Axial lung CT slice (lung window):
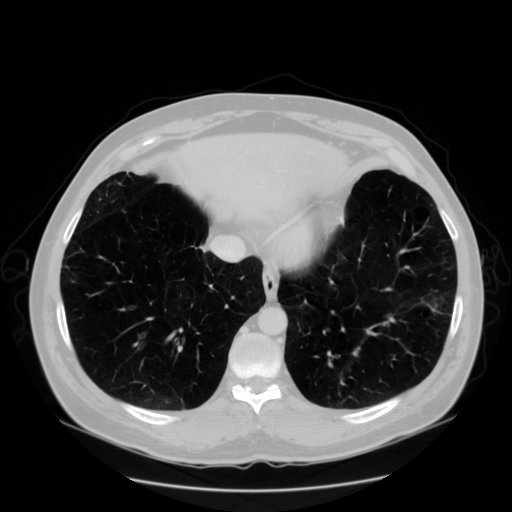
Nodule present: no